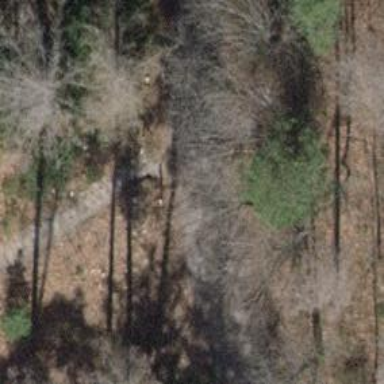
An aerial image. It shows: Set of steps along trail with excellent visibility.